Interaction volume radius: 10 \u00c5
Interaction volume height: 15 \u00c5
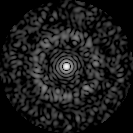
Disorder parameter: 0.8244